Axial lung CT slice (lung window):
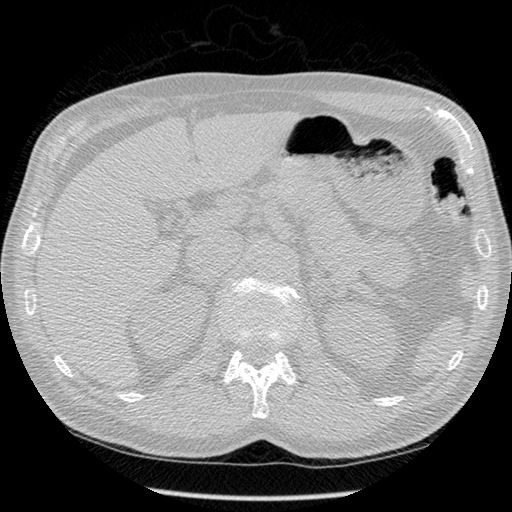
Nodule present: no